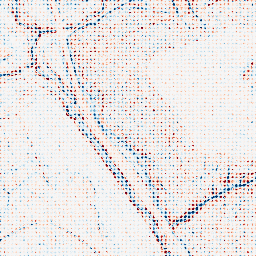
Category: edge_preserving
Decomposition family: bilateral
Decomposition parameters: d: 5
sigma_color: 100
sigma_space: 50
Upsampling method: sinc_hamming
Upsampling parameters: scale: 8
kernel_size: 4
Upsampling scale: 8